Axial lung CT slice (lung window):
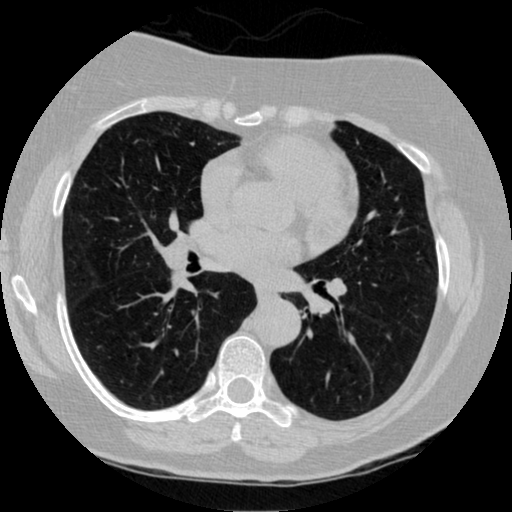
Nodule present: no